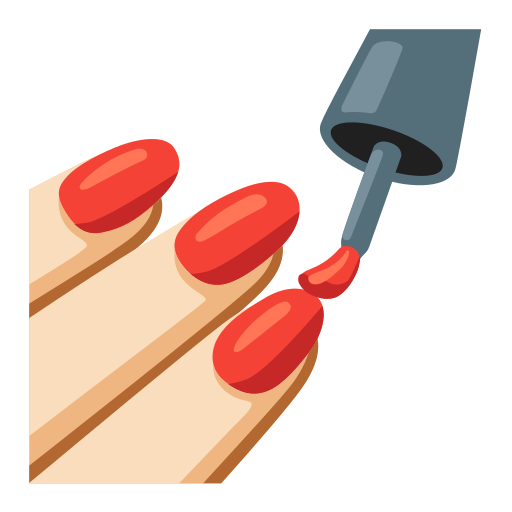
Emoji: 💅🏻